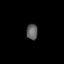
Tissue: lung
Cell type: Endothelial cells
Senescence score: 0.5513
Nuclear area (px): 172
Mean DAPI intensity: 97.442